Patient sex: M
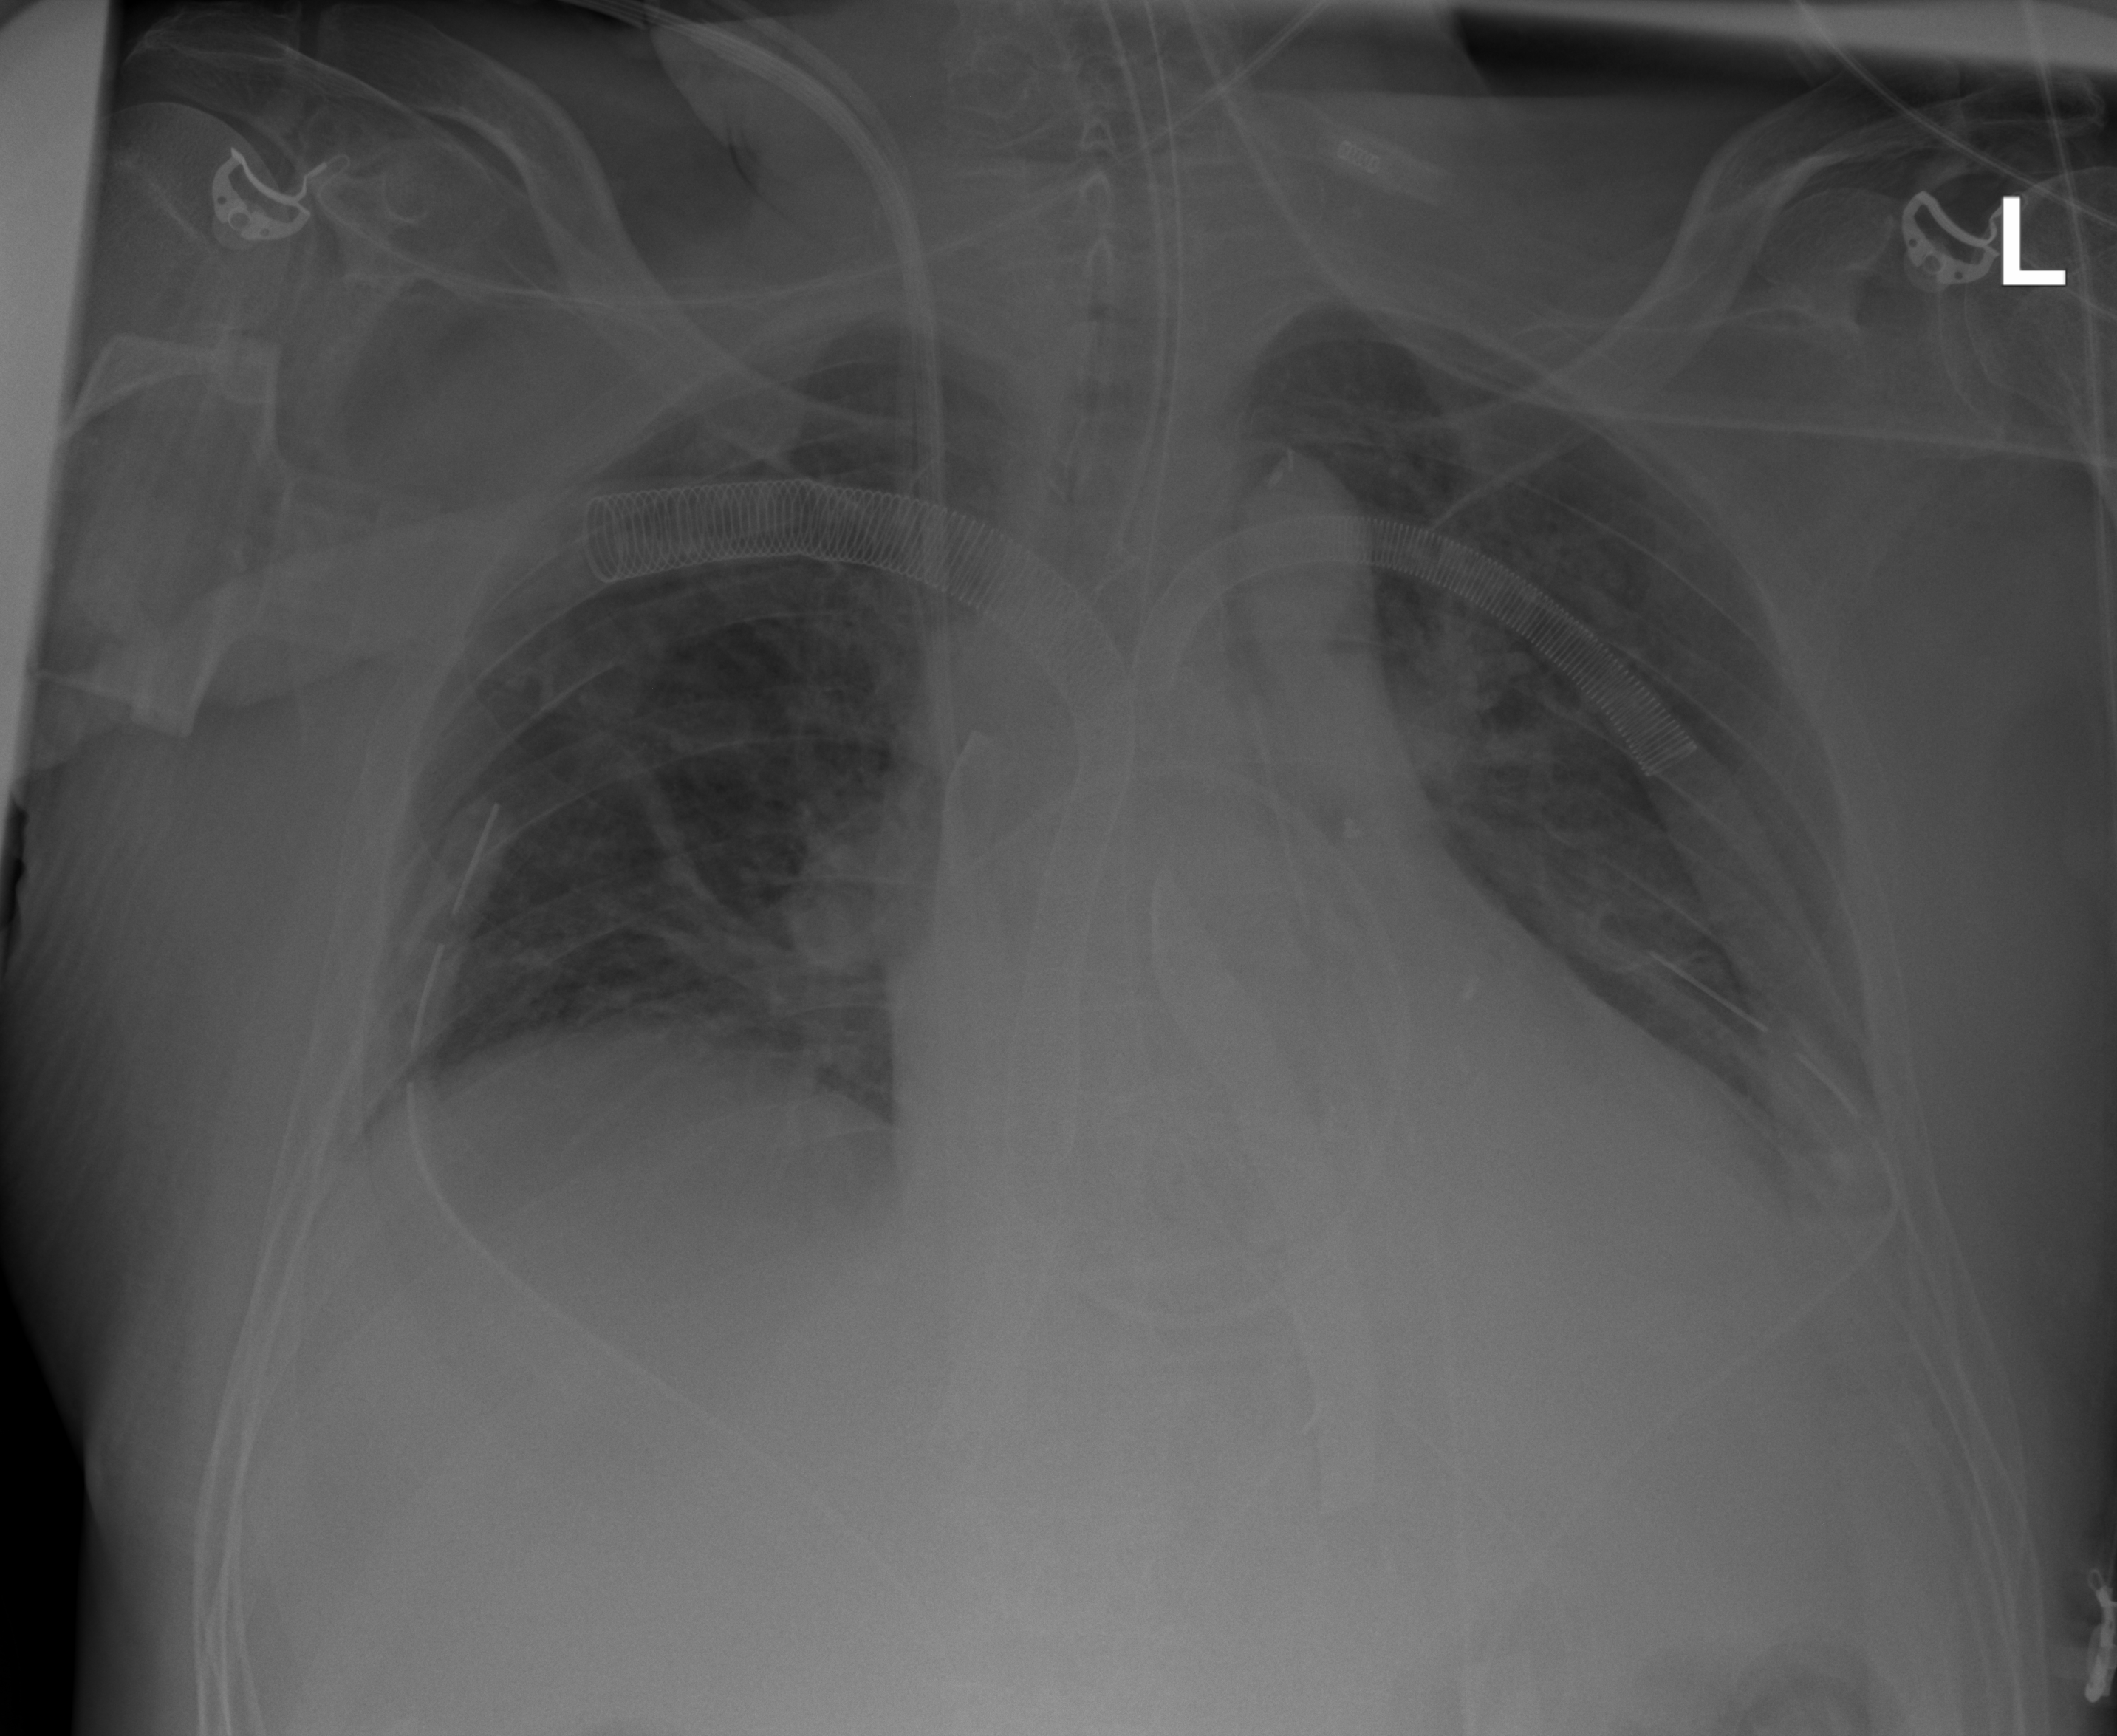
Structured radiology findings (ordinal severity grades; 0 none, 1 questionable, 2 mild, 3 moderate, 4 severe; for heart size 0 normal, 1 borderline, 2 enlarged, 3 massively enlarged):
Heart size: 1
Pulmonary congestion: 0
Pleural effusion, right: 1
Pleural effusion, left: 2
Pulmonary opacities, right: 0
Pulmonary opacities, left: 0
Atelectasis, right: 2
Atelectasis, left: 2